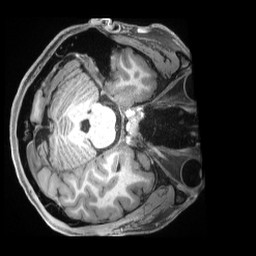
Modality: T1w
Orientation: axial
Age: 19
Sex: male
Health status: ill
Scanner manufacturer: siemens
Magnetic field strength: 3 T
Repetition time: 2.5 s
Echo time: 0.00181 s